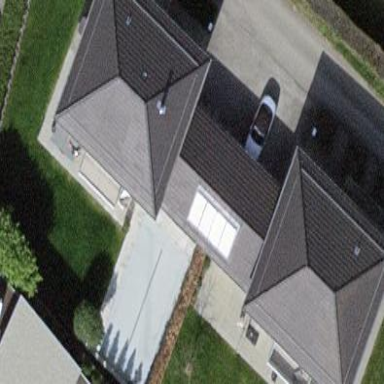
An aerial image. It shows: Simple house.